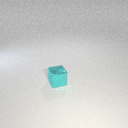
small cyan metal cube